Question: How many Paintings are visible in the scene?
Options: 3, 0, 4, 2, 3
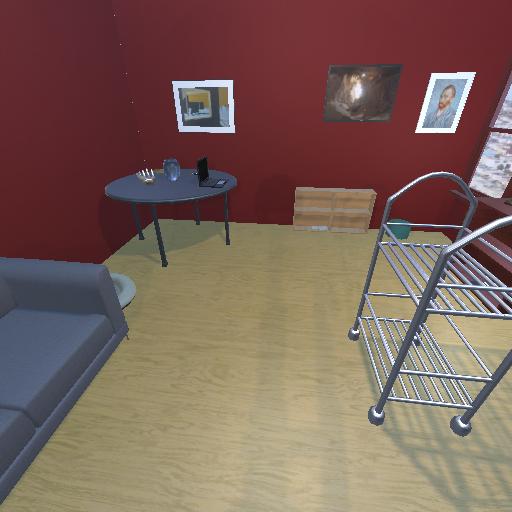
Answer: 3